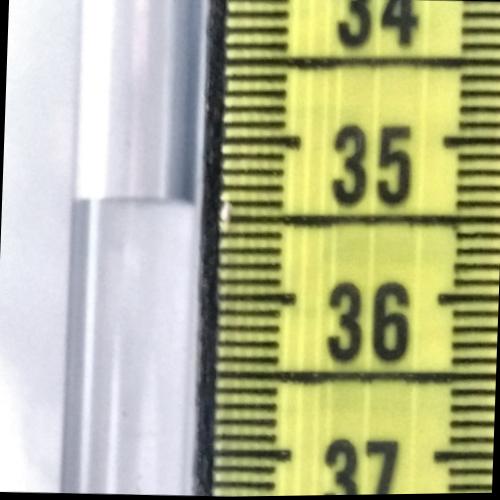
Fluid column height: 35.4 cm